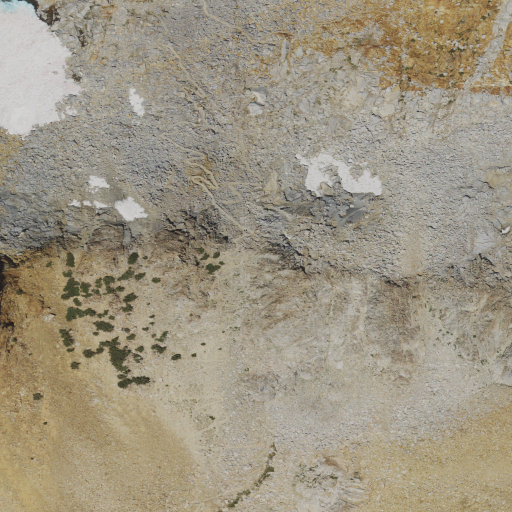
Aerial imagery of gap in California named Red Peak Pass containing barren land, shrub, snow, and grassland